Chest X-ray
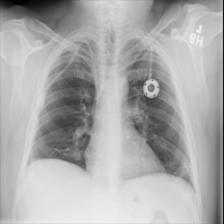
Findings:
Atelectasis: positive
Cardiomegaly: negative
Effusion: negative
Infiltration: negative
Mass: negative
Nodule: negative
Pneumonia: negative
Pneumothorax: negative
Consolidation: negative
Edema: negative
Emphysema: negative
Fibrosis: negative
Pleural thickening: negative
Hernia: negative